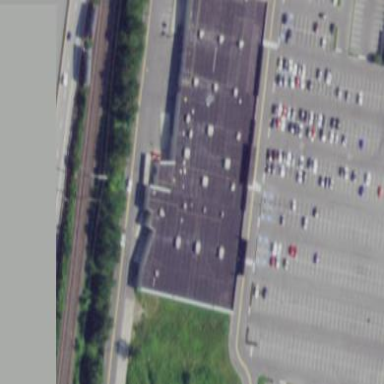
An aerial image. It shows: Retail building.